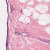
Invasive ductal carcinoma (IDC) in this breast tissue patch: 0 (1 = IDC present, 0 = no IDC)